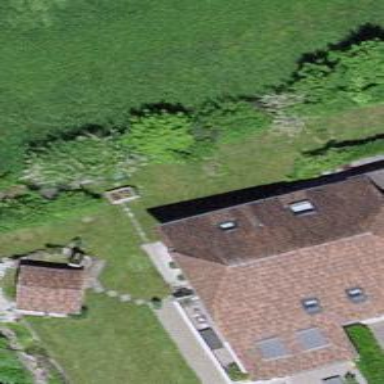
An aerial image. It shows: Building with tile roof.